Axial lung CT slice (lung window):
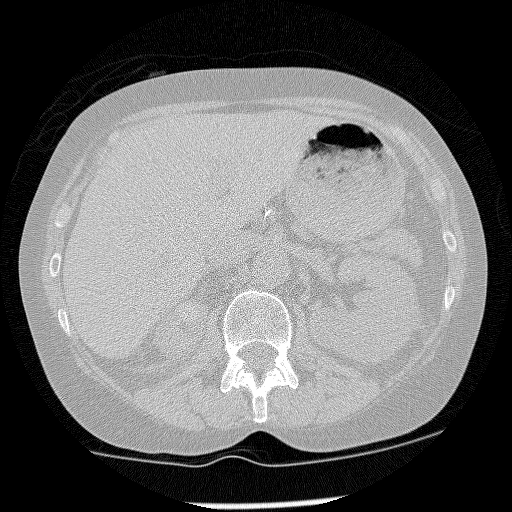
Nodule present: no